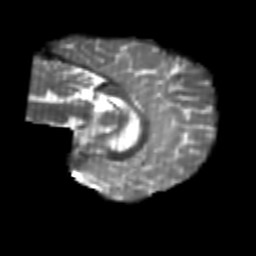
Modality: T2w
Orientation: sagittal
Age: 20
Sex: female
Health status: healthy
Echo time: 0.074 s